Question: I'm trying to display a few Unicode characters inside of a jLabel. Take for example, the "degrees Fahrenheit" character ( or ""). This character is only being displayed when I use the default font-size, which happens to be 11. When I change the font-size, the character is replaced with an empty square. I've tried several different sizes and several different <URL> that supposedly support a wide range of unicode characters. Can anyone tell me why Swing only displays this unicode character under a specific font-size?
Proof:

All the code related to the UI is auto-generated by NetBeans using the designer, but here is how I'm supplying the text to the jLabel:
'''
private void btnConvertActionPerformed(java.awt.event.ActionEvent evt) {
if(optToFarenheit.isSelected())
{
int tempFahr = (int)((Double.parseDouble(txtInput.getText()))
* 1.8 + 32);
lblResult.setText(tempFahr + " ");
//lblResult.setText(tempFahr + " "); <-- Tried this too
}
}
'''
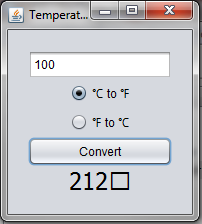
Answer: Instead of "changing" the font, which might lead you to a font that is incompatible, try simply changing the label's "default" font's size

'''
import java.awt.BorderLayout;
import java.awt.EventQueue;
import java.awt.GridBagConstraints;
import java.awt.GridBagLayout;
import javax.swing.JFrame;
import javax.swing.JLabel;
import javax.swing.JPanel;
import javax.swing.UIManager;
import javax.swing.UnsupportedLookAndFeelException;
public class TestUnicodeFont {
public static void main(String[] args) {
new TestUnicodeFont();
}
public TestUnicodeFont() {
EventQueue.invokeLater(new Runnable() {
@Override
public void run() {
try {
UIManager.setLookAndFeel(UIManager.getSystemLookAndFeelClassName());
} catch (ClassNotFoundException | InstantiationException | IllegalAccessException | UnsupportedLookAndFeelException ex) {
}
JFrame frame = new JFrame("Testing");
frame.setDefaultCloseOperation(JFrame.EXIT_ON_CLOSE);
frame.setLayout(new BorderLayout());
frame.add(new TestPane());
frame.pack();
frame.setLocationRelativeTo(null);
frame.setVisible(true);
}
});
}
public class TestPane extends JPanel {
public TestPane() {
setLayout(new GridBagLayout());
GridBagConstraints gbc = new GridBagConstraints();
gbc.gridwidth = GridBagConstraints.REMAINDER;
JLabel normal = new JLabel("Normal - ?");
JLabel byCode = new JLabel("Normal code - ");
JLabel normalLarger = new JLabel("Large - ?");
normalLarger.setFont(normalLarger.getFont().deriveFont(48f));
JLabel byCodeLatger = new JLabel("Large code - ");
byCodeLatger.setFont(byCodeLatger.getFont().deriveFont(48f));
add(normal, gbc);
add(byCode, gbc);
add(normalLarger, gbc);
add(byCodeLatger, gbc);
}
}
}
'''